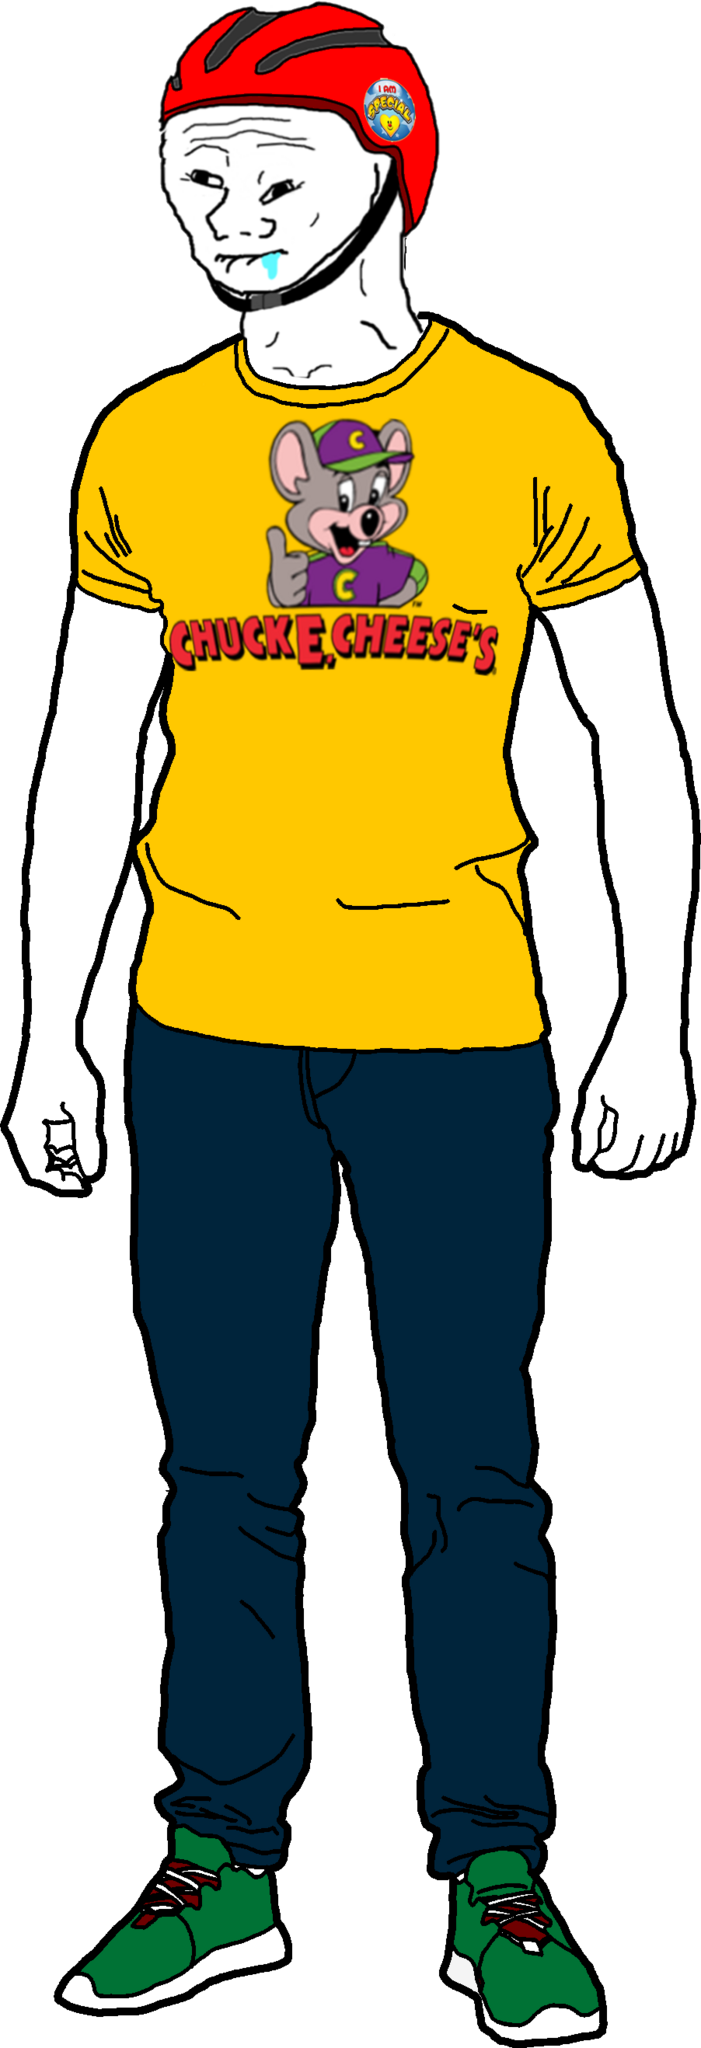
Label: 5_Brainlet